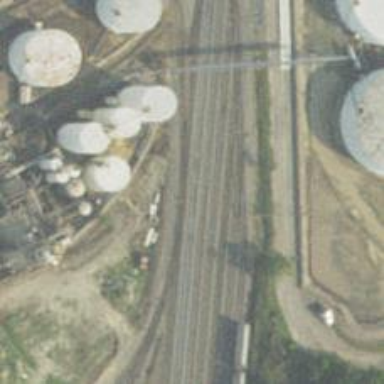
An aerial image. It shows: Railway yard.